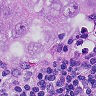
Metastatic tissue present: yes